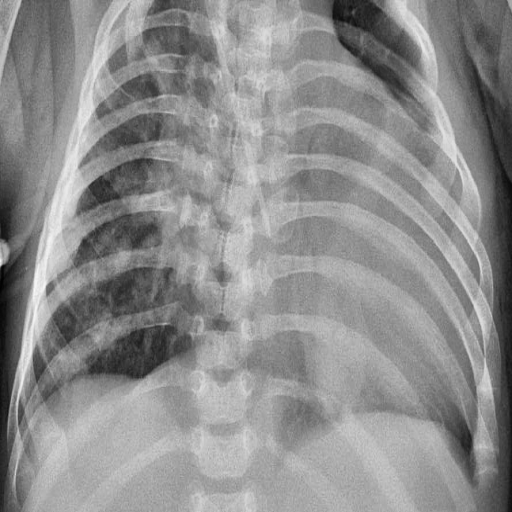
Finding: PNEUMONIA